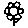
Label: flower